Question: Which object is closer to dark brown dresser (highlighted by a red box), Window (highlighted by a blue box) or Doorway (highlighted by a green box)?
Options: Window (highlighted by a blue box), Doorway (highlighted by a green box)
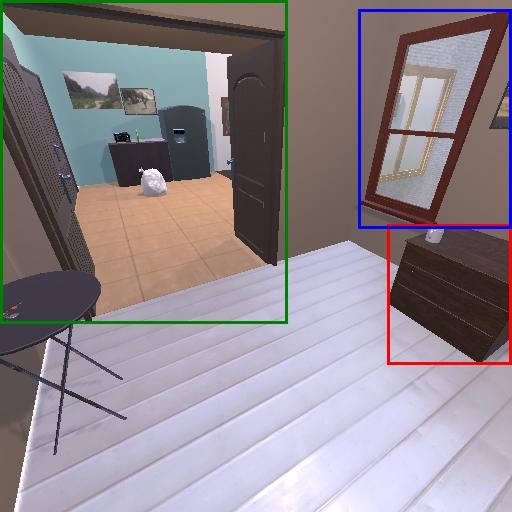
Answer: Window (highlighted by a blue box)